Lunar surface albedo tile
Center latitude: 3.519
Center longitude: -10.623
Resolution (meters per pixel, mean): 205.73
Tile area (km^2): 44379.81
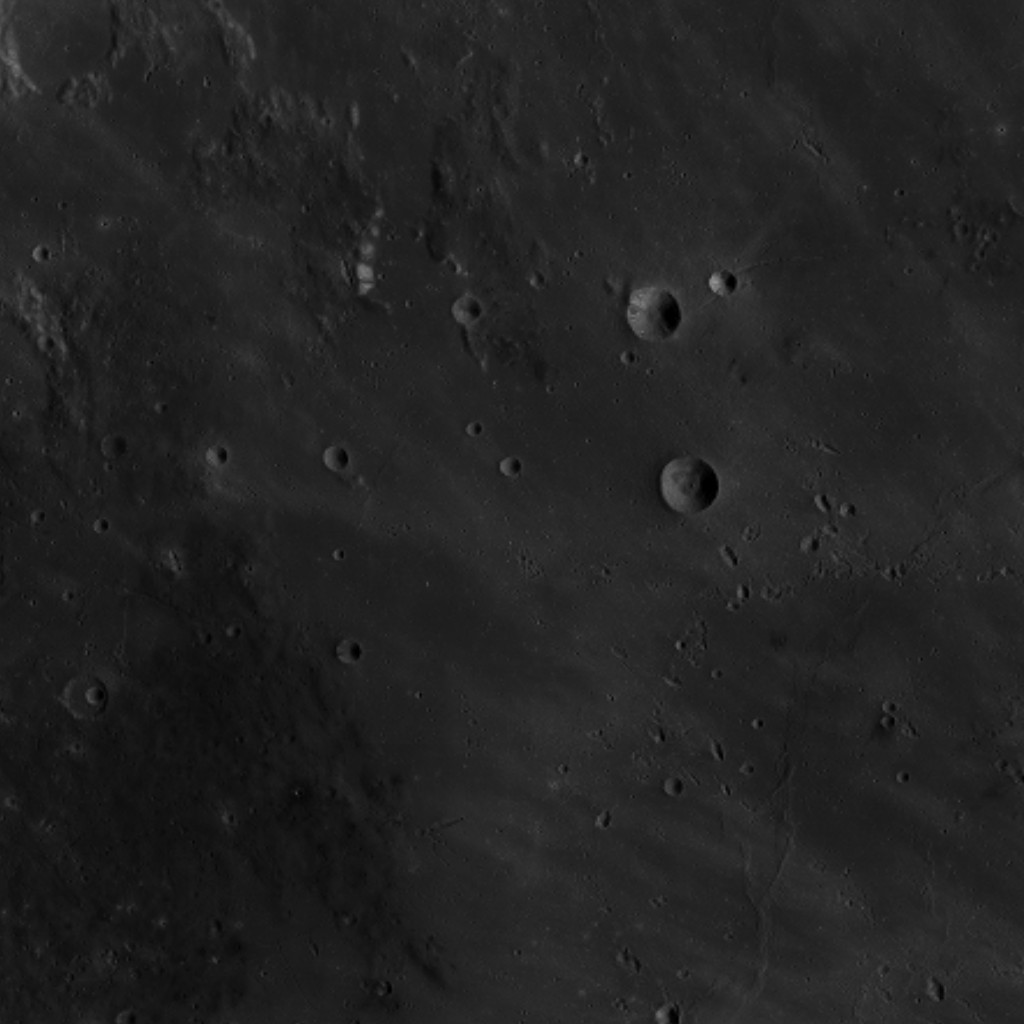